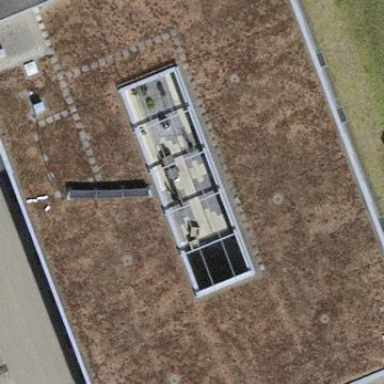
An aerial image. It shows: Industrial building.